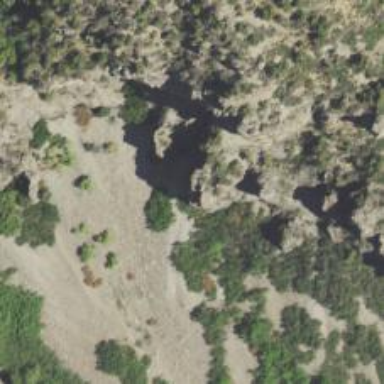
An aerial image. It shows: Natural cliff.